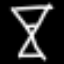
Label: hourglass